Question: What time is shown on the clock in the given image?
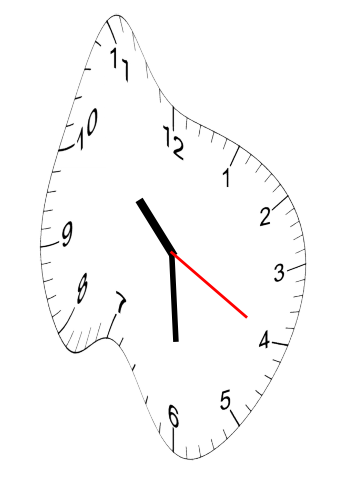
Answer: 10:29:20